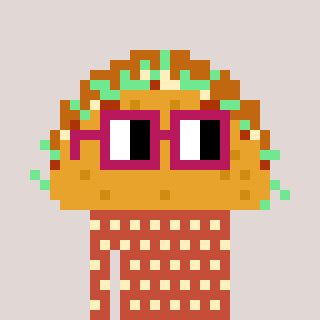
a pixel art character with square dark red glasses, a taco-shaped head and a rust-colored body on a warm background